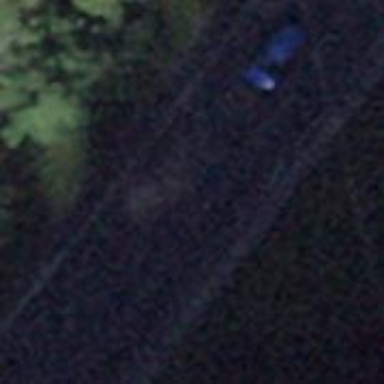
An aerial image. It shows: Bus stop along the road.